Aerial crown-view tile of a tropical tree (Barro Colorado Island, Panama), acquired 20250217:
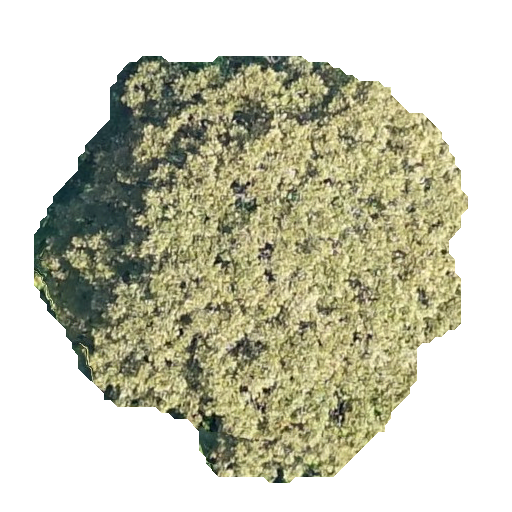
Species: Dipteryx oleifera
GBIF accepted scientific name: Dipteryx oleifera
Crown area: 200.181 m²